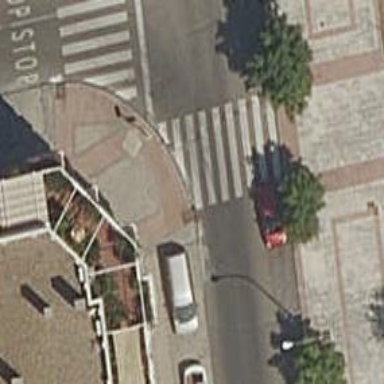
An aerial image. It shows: Marked road crossing.